Question: I'm using IntellijIDEA and Mercurial for version control, and I am new to both. I get the following exclamation icons in my file system at the top level of my projects. I assume it has to do with Mercurial version control, but what exactly does it mean?

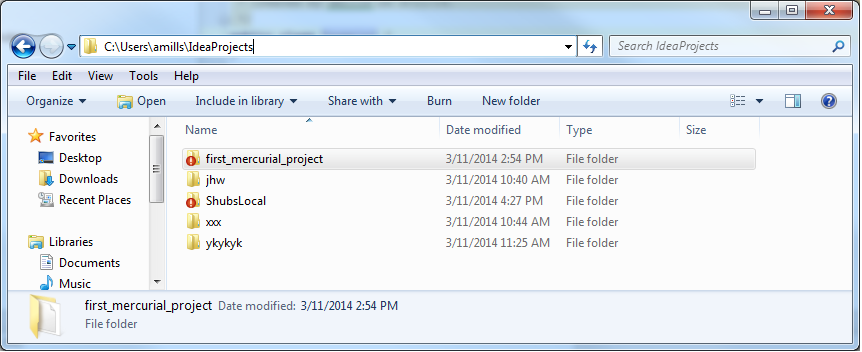
Answer: This link appears to partially answer the question:
<URL>
However, the different between the (+), () and (!) and icons are not really explained therein.